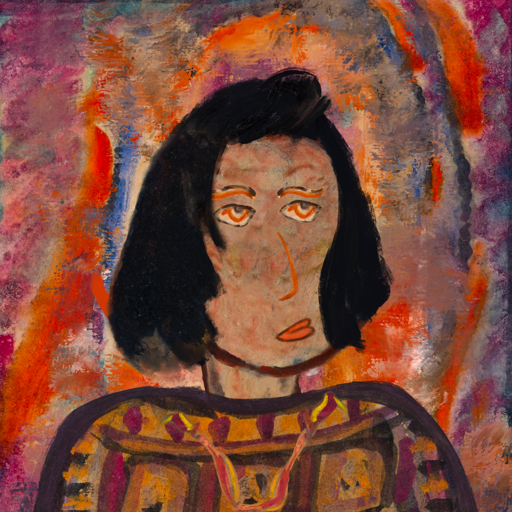
Background: Experience, Head And Neck Side: Orphan, Face Side: Experience, Bust: Doll, Hair Side: Mosgoul, Head Accessory: Blank, Second Necklace: Gypsy_Mother_1, Necklace: Blank, Baby: Blank